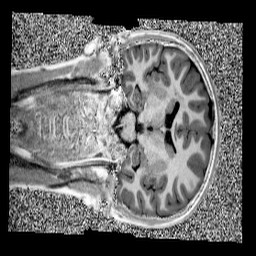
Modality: UNIT1
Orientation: coronal
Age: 13
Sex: female
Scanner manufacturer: siemens
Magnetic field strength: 3 T
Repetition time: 4 s
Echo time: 0.00299 s